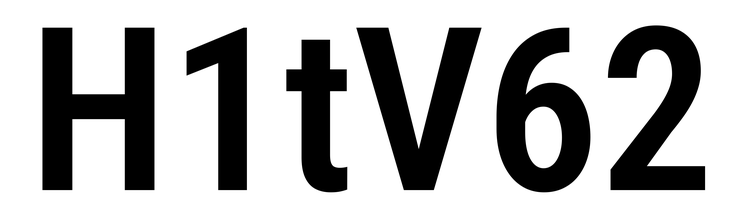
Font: Roboto_Condensed_SemiBold